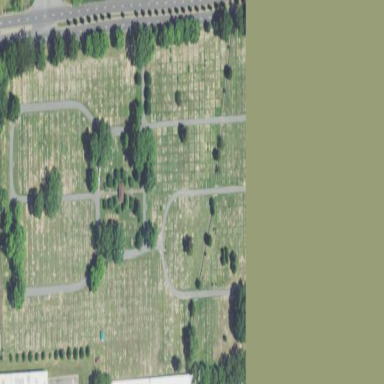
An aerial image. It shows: Cemetery.